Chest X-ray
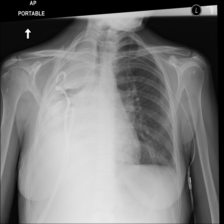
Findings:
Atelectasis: negative
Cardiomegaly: negative
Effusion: negative
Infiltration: negative
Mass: negative
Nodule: negative
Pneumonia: positive
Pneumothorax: negative
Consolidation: negative
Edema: negative
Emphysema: negative
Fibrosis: negative
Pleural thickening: negative
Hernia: negative